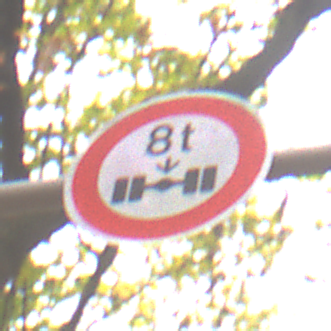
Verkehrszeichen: TatsaechlicheAchslast
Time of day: Midday
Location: Outdoor (Nature)
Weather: Overcast
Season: NotSpecified
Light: Natural